Question: I am trying to make a simple Paging with UIScrollview, But pages are getting out after the second screen. Here is my code.
'''
- (void)viewDidLoad {
[super viewDidLoad];
// Do any additional setup after loading the view.
NSArray *colors =[NSArray arrayWithObjects:@"1. This is my first Page ",@"2. This is my Second Page",@"3. This is my third Page",@"4. This is my fourth Page",@"5. This is my fifth Page",nil];
for (int i = 0; i < colors.count; i++) {
CGRect frame;
frame.origin.x = (scroll_events.frame.size.width) * i;
frame.origin.y = 0;
frame.size = scroll_events.frame.size;
UIView *subview = [[UIView alloc] initWithFrame:frame];
[self.scroll_events addSubview:subview];
UITextView *myTextView = [[UITextView alloc] init];
myTextView.text = colors[i];
[subview addSubview:myTextView];
[myTextView setBackgroundColor: [UIColor redColor]];
[myTextView setTextColor: [UIColor blackColor]];
[myTextView setFont: [UIFont fontWithName:@"Lobster 1.4" size:30]];
myTextView.frame = CGRectMake(0.0,0.0,scroll_events.bounds.size.width,scroll_events.bounds.size.height);
myTextView.editable = NO;
myTextView.selectable = NO;
myTextView.scrollEnabled = NO;
}
self.scroll_events.contentSize = CGSizeMake(self.scroll_events.frame.size.width * colors.count, self.scroll_events.frame.size.height);
}
'''

Here is the screen shot of my Scroll View
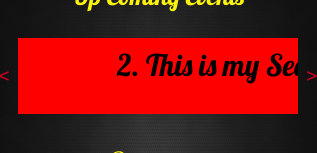
Answer: In ViewDidLoad maybe the frame of your scroll view was still not set.
Try that code in ViewDidAppear and check if it works.
Advice: You should subclass that UISCrollView and initialize the view there, not in the ViewController.
Let me know it that worked!
Regards.